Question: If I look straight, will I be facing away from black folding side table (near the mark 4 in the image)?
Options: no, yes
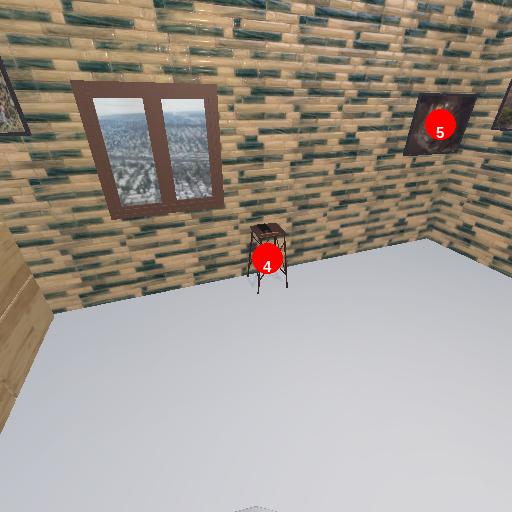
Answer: no